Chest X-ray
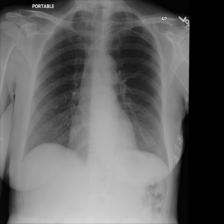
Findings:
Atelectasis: negative
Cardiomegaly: negative
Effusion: negative
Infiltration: negative
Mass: negative
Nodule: negative
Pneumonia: negative
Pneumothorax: negative
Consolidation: negative
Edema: negative
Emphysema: negative
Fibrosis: negative
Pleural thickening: negative
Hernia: negative